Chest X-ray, AP view. Patient: 58 years old, sex M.
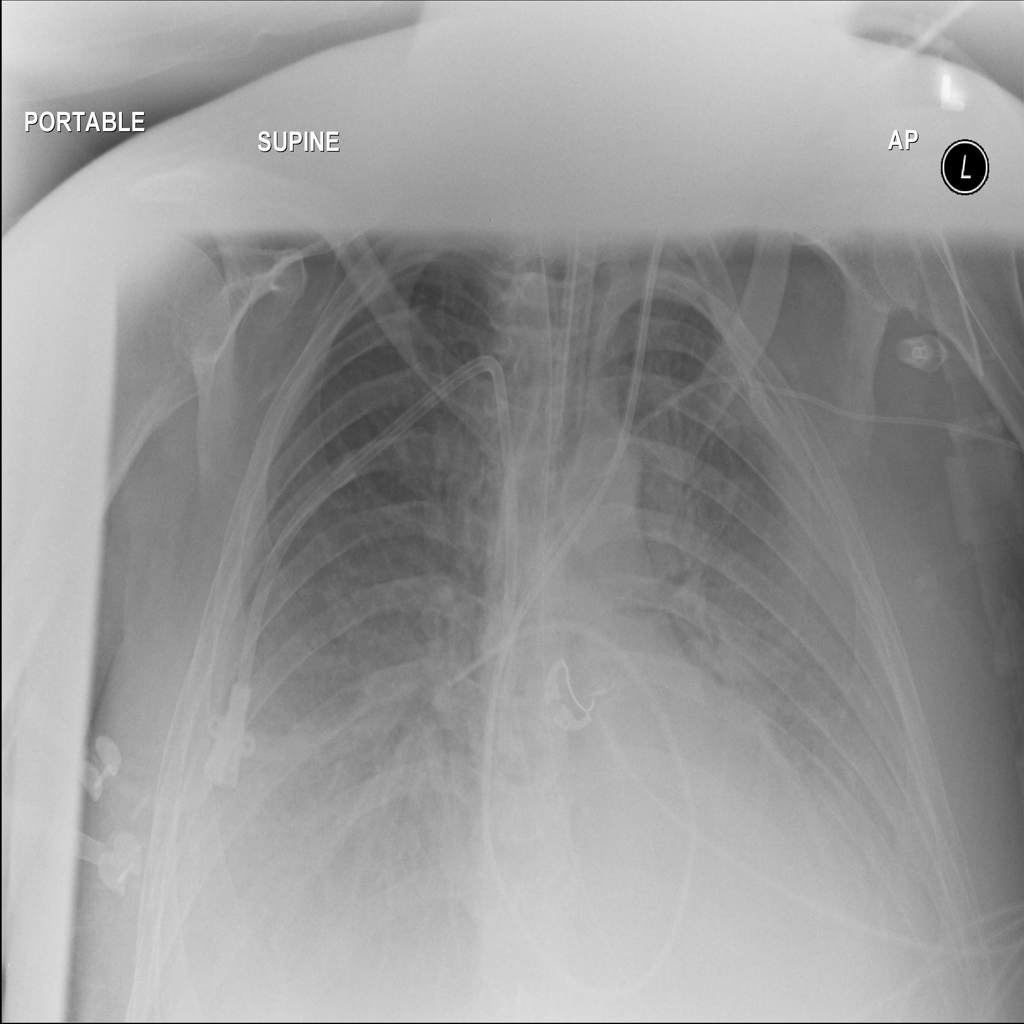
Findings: Effusion